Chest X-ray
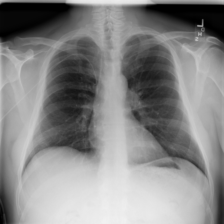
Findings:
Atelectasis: negative
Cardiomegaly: negative
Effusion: negative
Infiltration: negative
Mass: negative
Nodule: negative
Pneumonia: negative
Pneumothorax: negative
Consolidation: negative
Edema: negative
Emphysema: negative
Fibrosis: negative
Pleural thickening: negative
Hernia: negative